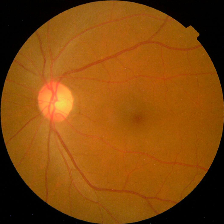
Diabetic retinopathy grade: No DR